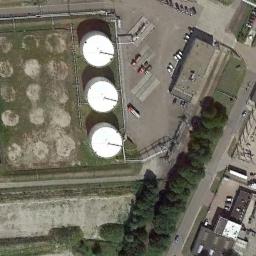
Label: storage_tank